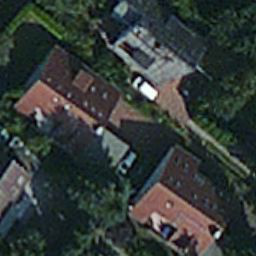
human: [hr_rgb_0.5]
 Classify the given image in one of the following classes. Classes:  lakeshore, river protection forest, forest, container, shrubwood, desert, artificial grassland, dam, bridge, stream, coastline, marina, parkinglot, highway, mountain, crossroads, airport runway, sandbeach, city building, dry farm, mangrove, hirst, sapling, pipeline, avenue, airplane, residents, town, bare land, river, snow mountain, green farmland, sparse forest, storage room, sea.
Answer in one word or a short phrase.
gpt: residents